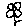
Label: flower